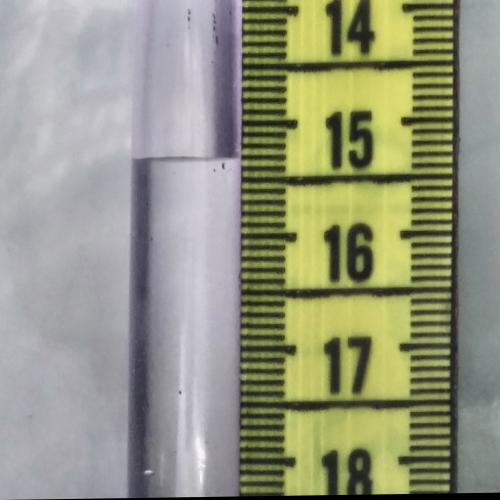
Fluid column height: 15.3 cm